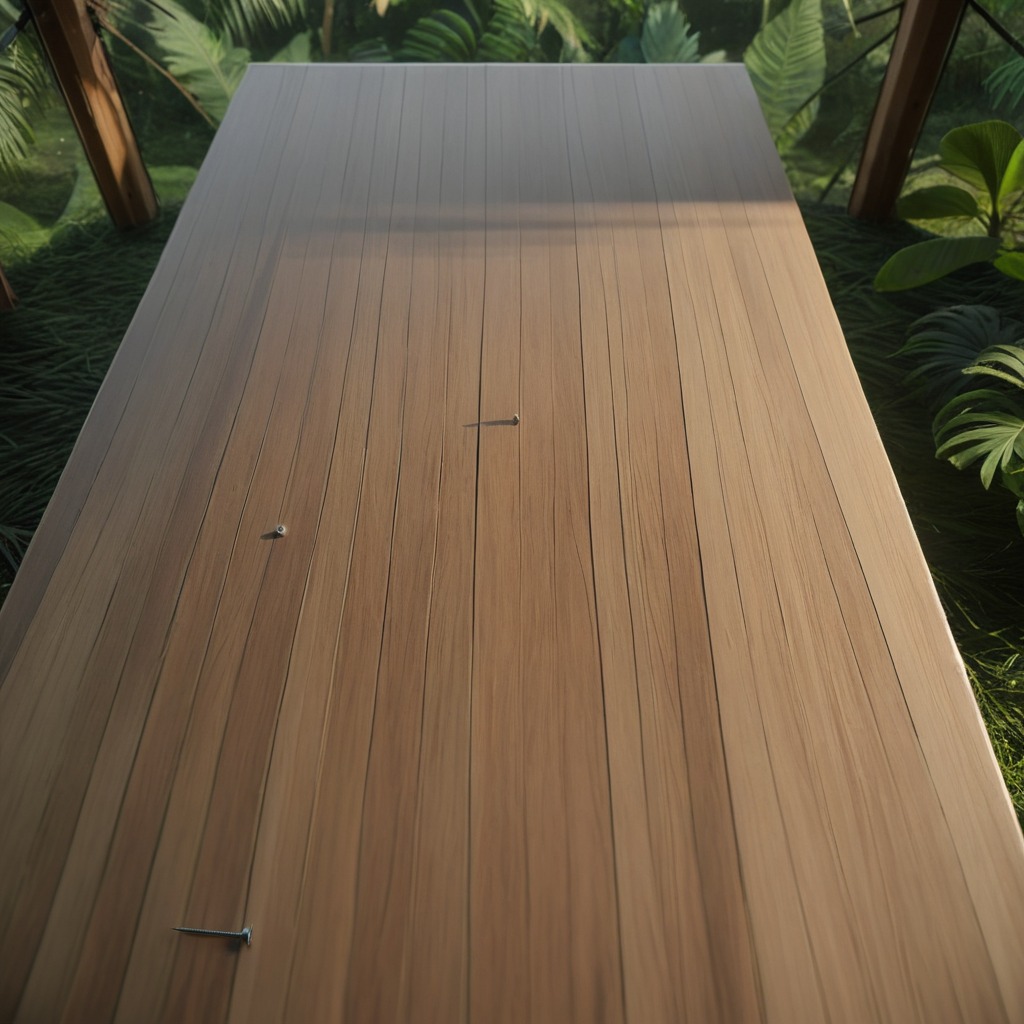
A metal screw is lying on a wooden table inside a jungle field workshop tent.